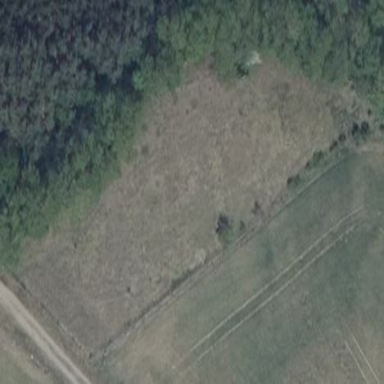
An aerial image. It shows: Fence surrounding grassland area.